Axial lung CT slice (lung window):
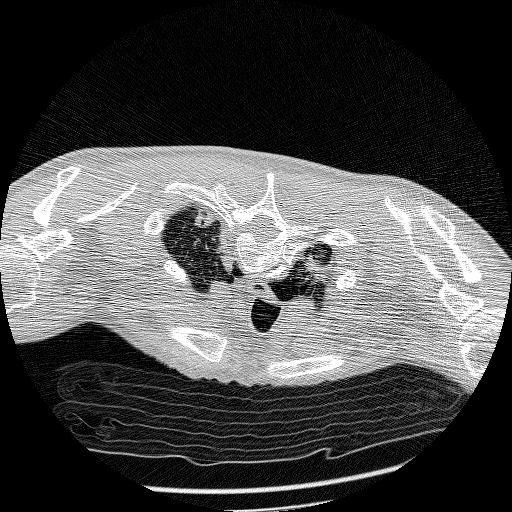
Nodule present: no